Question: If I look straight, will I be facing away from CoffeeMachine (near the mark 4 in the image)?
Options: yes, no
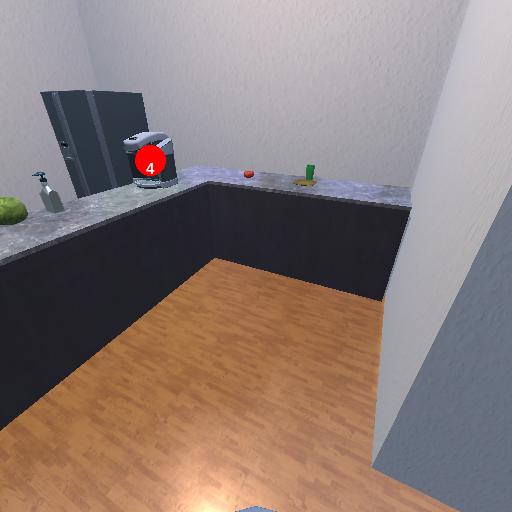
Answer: yes